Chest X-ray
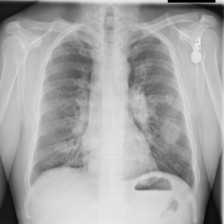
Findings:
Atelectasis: negative
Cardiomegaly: negative
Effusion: negative
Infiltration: negative
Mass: negative
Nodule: negative
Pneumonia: negative
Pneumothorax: negative
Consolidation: negative
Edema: negative
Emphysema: negative
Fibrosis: negative
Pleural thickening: negative
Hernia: negative